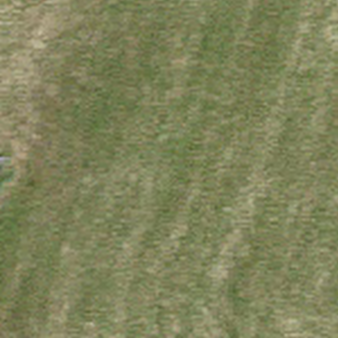
Label: other